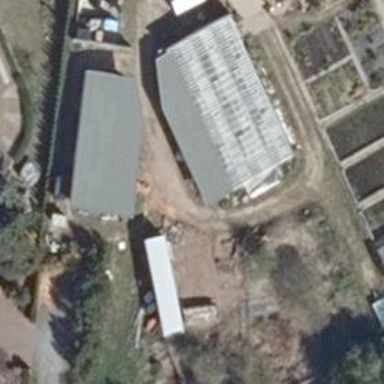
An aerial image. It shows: Greenhouse used for horticulture.